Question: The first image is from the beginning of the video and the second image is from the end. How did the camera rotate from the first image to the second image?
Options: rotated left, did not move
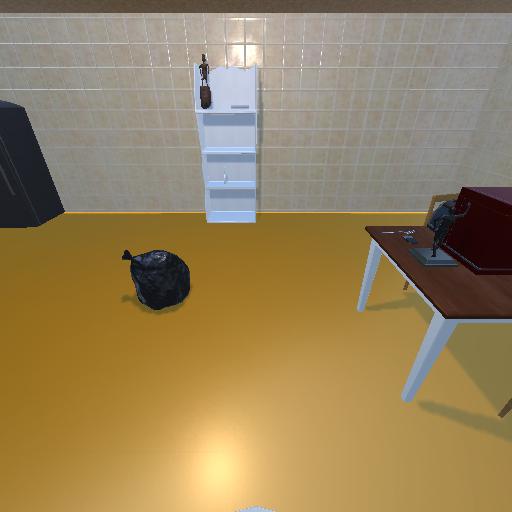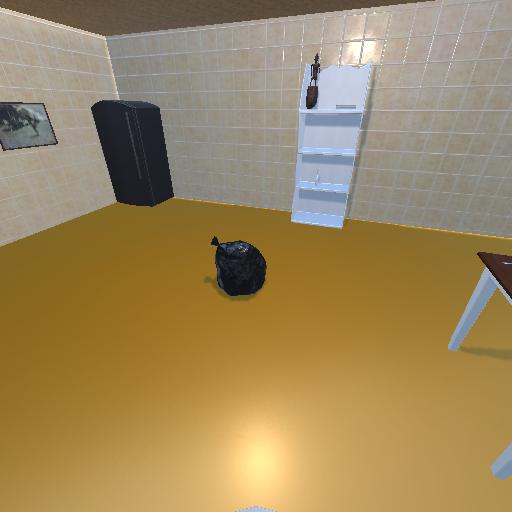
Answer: rotated left